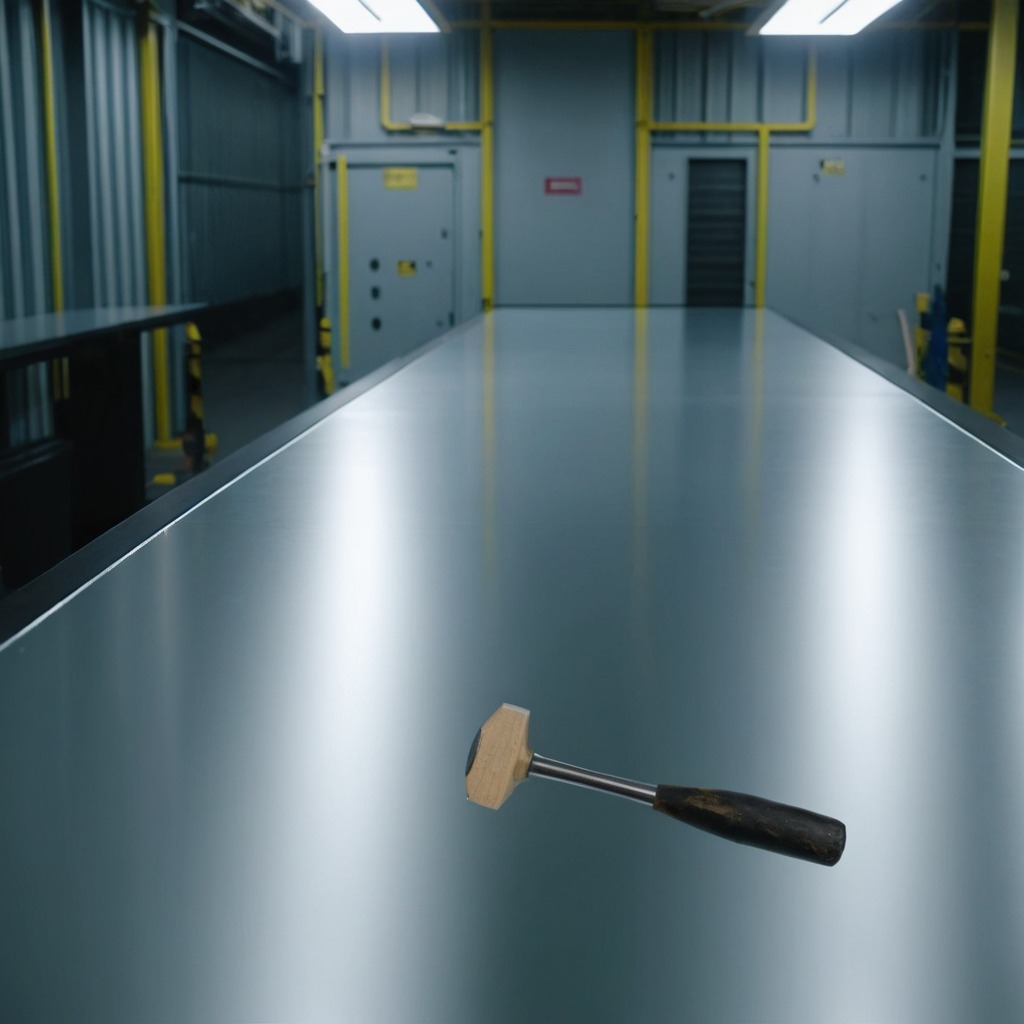
A hammer is lying on a high-gloss table in a ship maintenance bay industrial lighting.